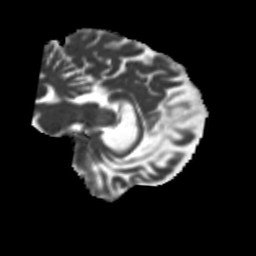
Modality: MD
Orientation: sagittal
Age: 66
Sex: female
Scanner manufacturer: siemens
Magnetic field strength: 3 T
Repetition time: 5.25 s
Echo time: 0.08 s